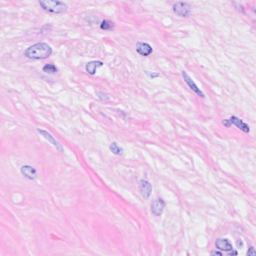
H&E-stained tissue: Breast